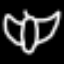
Label: angel